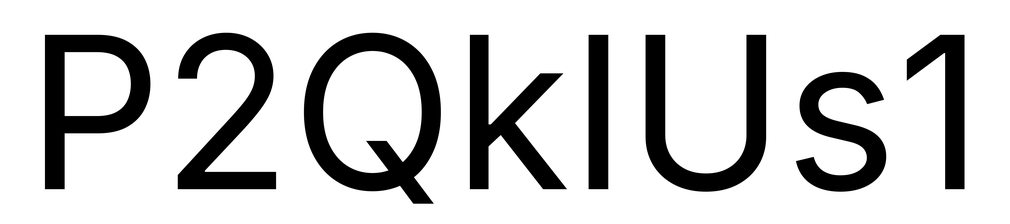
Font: Inter_Regular